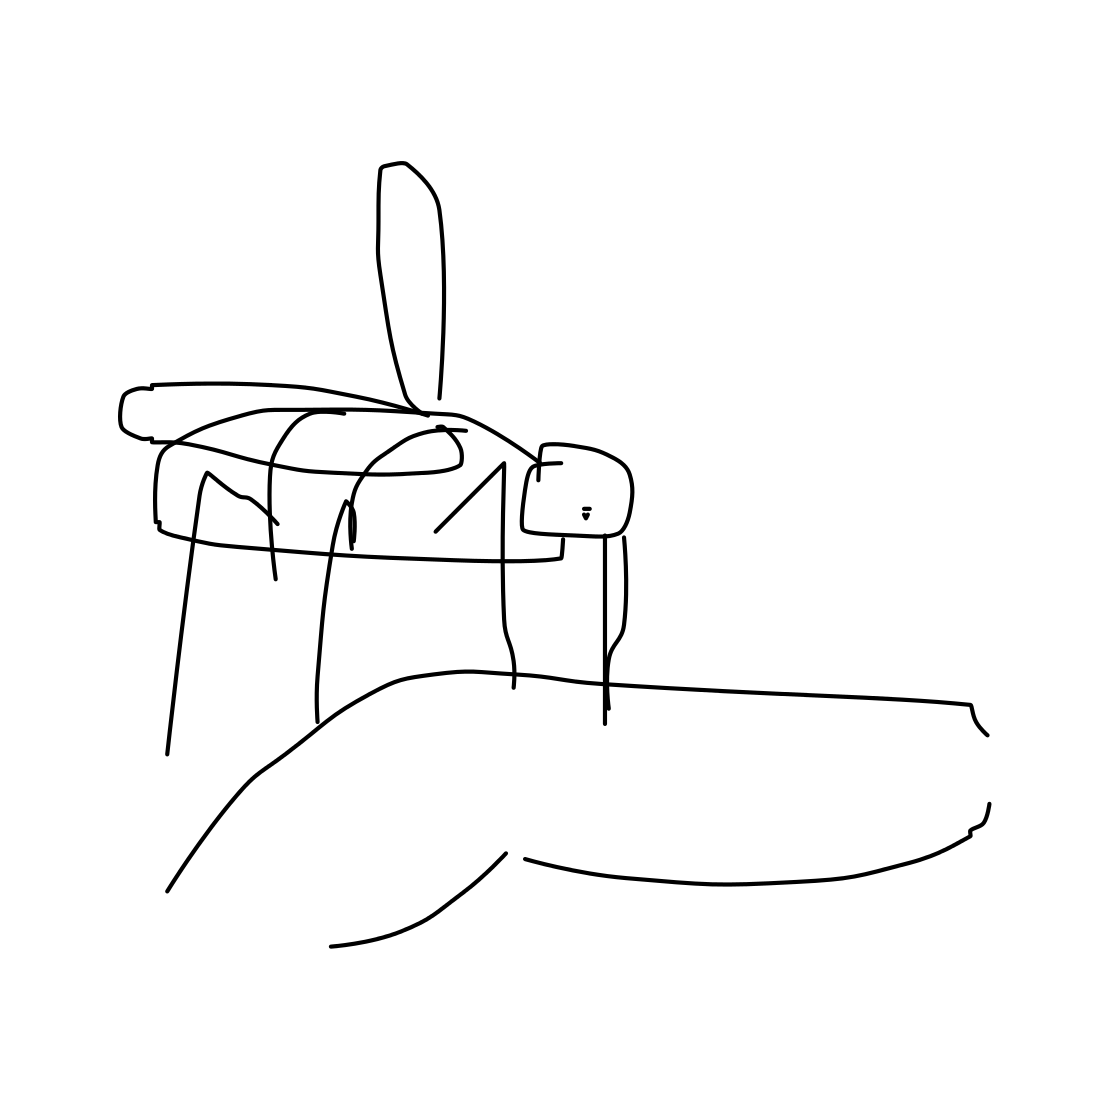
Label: mosquito